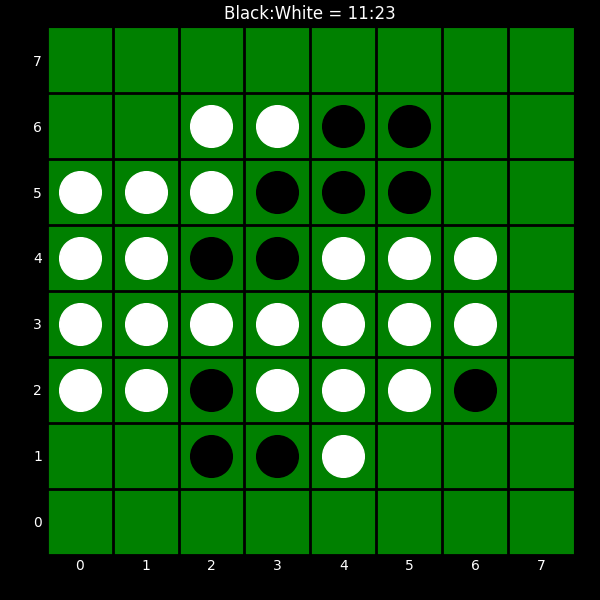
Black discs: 11
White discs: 23